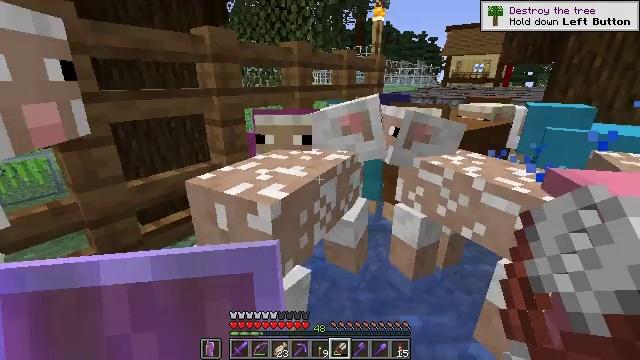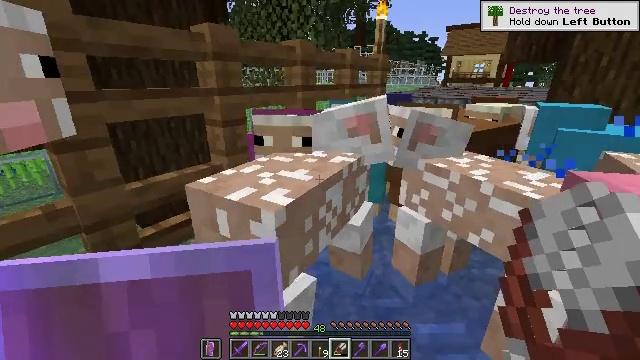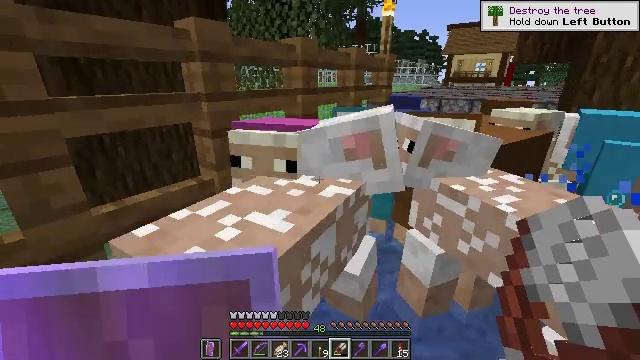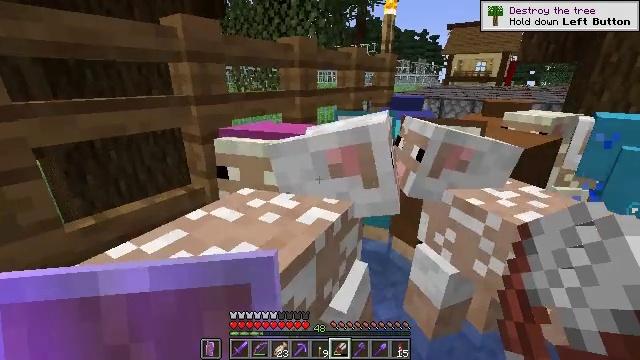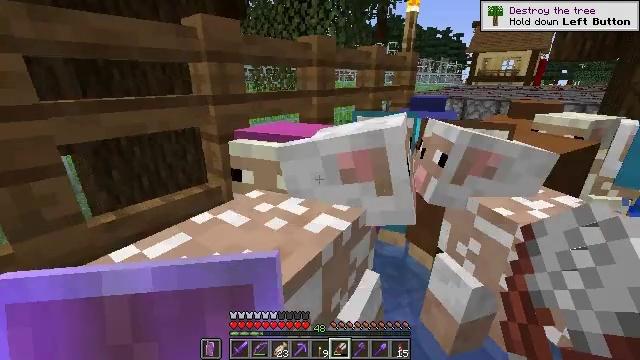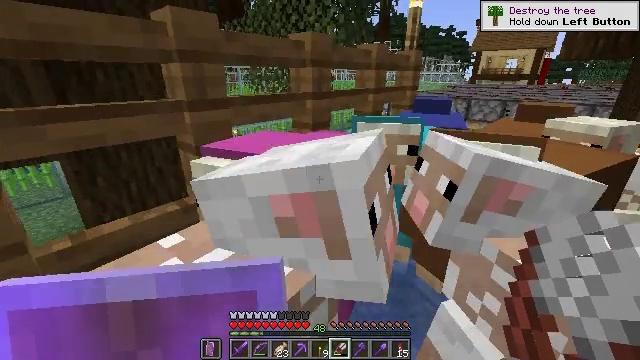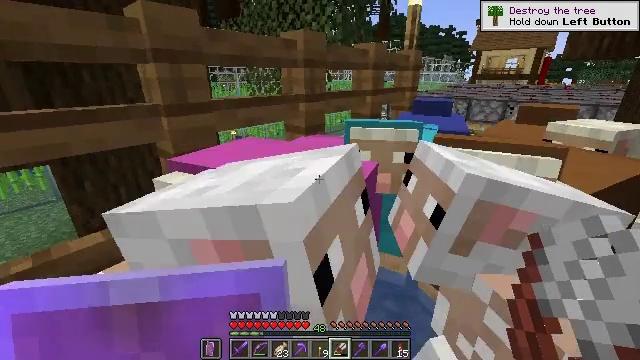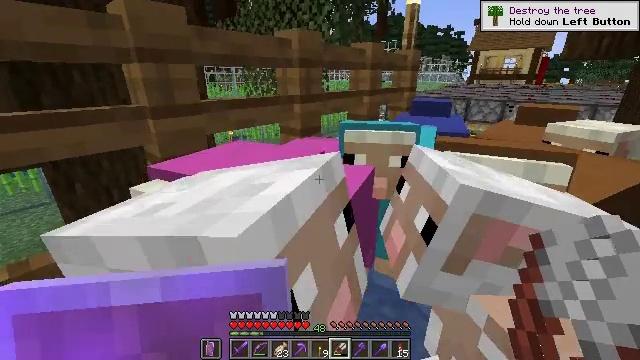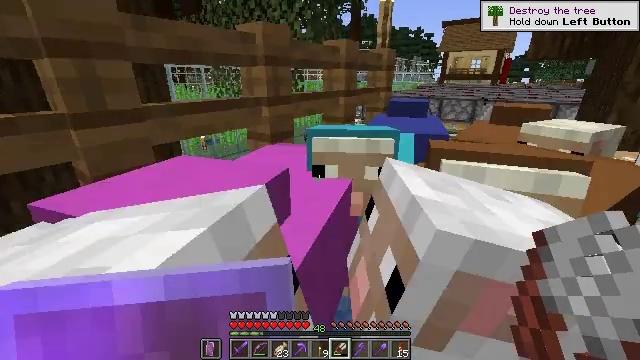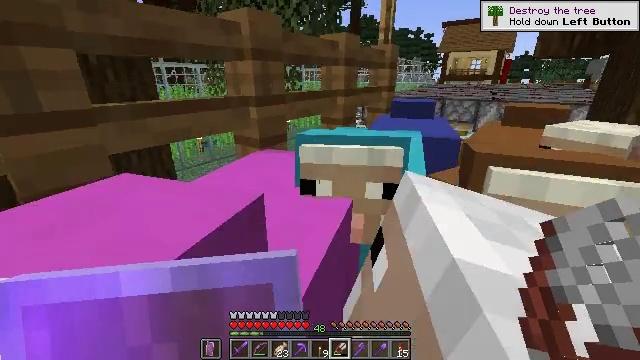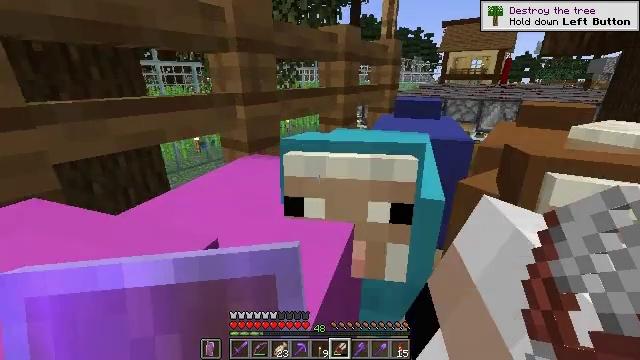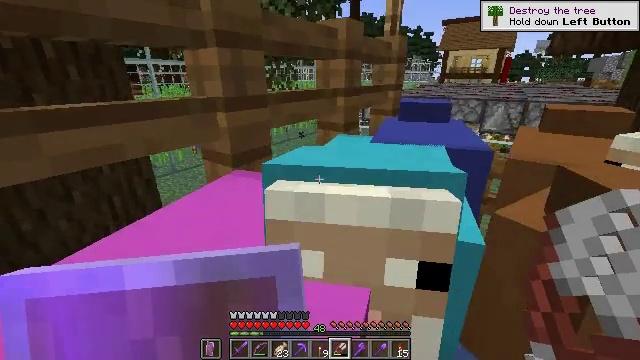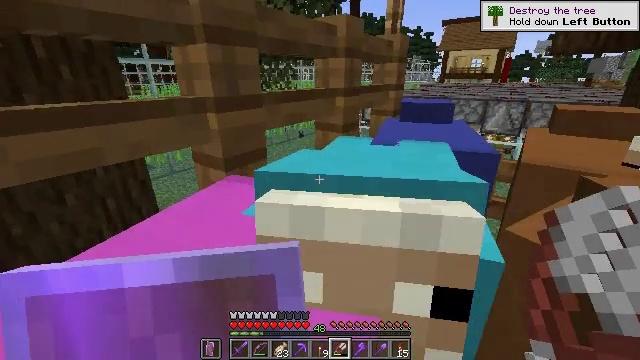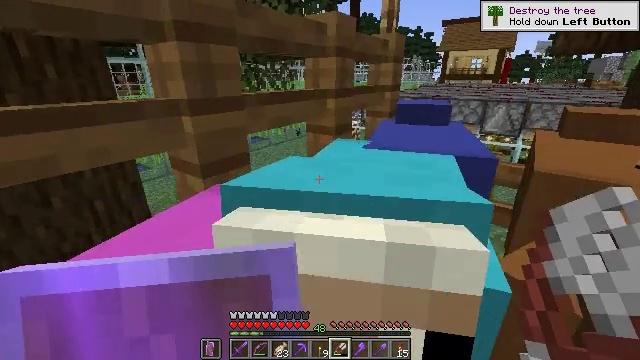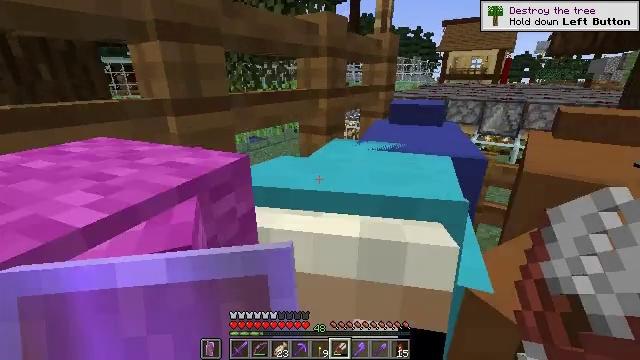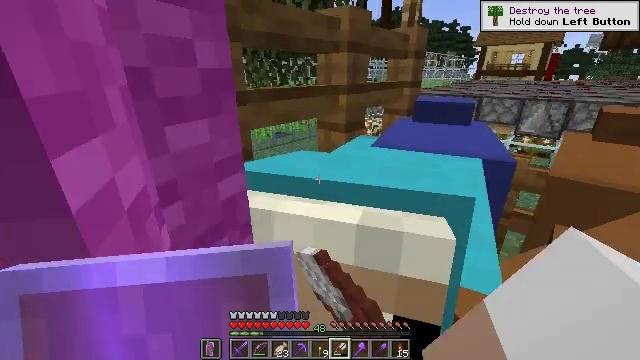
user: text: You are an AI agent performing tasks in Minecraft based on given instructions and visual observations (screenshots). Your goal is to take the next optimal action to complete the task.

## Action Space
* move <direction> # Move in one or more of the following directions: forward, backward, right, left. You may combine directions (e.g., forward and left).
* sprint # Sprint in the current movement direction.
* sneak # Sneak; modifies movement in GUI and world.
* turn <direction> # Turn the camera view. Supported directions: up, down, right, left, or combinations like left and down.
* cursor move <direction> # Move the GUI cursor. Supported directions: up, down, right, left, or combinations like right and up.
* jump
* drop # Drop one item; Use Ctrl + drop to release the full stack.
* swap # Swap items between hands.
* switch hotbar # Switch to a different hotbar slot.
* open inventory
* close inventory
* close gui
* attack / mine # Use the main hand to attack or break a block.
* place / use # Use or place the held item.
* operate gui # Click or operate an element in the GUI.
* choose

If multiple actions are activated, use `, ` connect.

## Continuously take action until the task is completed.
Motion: motion action
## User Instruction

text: craft item air
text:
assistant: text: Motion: move forward, use / place
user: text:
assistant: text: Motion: move forward, use / place
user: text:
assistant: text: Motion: move forward
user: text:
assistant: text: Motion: move forward, turn left, use / place
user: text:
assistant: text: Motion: move forward, use / place
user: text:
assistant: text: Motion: move forward, use / place
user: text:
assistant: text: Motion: move forward, use / place
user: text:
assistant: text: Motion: move forward, turn right
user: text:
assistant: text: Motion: move forward, use / place
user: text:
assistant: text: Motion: move forward, use / place
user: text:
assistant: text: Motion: move forward, use / place
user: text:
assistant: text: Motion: use / place
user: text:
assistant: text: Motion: use / place
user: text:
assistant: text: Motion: no_op
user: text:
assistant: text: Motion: turn left, use / place
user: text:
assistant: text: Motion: turn left and down, use / place
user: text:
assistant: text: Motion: use / place
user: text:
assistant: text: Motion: turn down, use / place
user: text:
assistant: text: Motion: turn right and down
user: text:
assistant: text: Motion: turn right and down, use / place
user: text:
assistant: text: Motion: turn left and down, use / place
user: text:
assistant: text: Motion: turn left, use / place
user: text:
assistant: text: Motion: use / place
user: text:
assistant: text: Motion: no_op
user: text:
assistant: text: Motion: no_op
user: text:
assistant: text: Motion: use / place
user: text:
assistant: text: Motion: use / place
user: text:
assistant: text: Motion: turn right and up, use / place
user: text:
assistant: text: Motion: move forward, turn right and up
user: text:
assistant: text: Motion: move forward, turn right and up